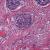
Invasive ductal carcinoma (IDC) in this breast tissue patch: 1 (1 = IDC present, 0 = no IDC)